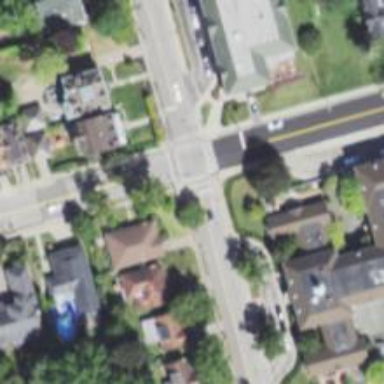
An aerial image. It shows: Tertiary road with asphalt surface and separate sidewalk.